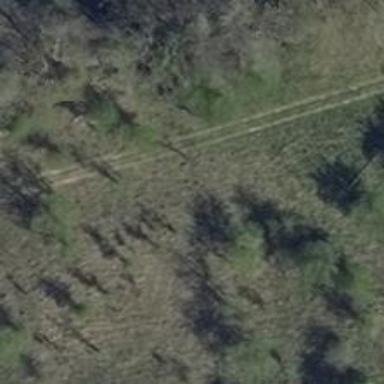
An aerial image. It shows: Track with very rough surface.